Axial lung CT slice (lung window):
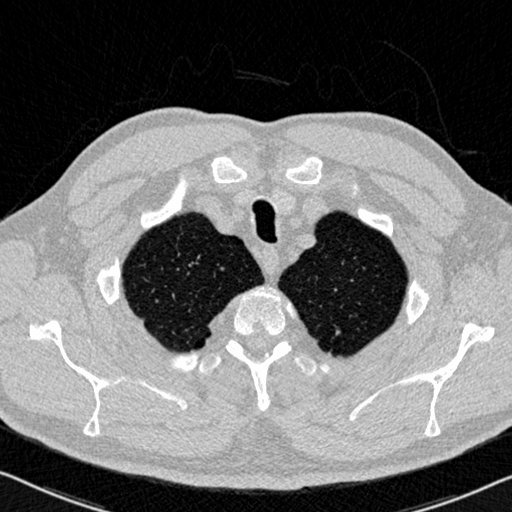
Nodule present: no